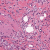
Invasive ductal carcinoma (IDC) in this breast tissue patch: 0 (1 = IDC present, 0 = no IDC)